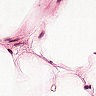
Metastatic tissue present: no